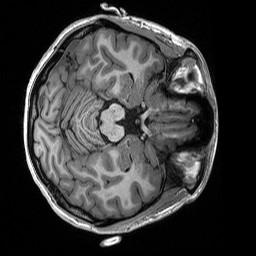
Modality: T1w
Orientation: axial
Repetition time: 8 s
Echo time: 0.066 s